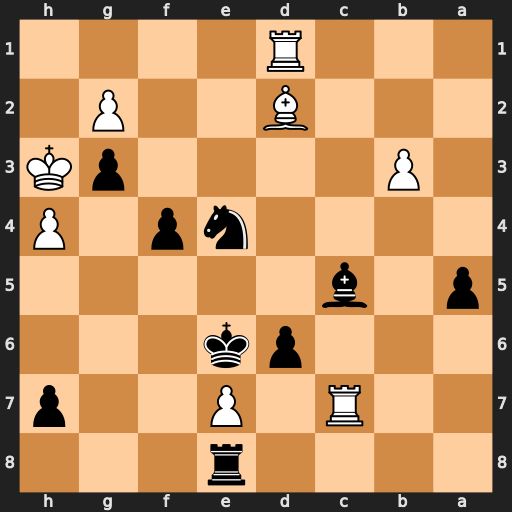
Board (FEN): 4r3/2R1P2p/3pk3/p1b5/4np1P/1P4pK/3B2P1/3R4
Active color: b
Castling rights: -
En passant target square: -
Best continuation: Nf2#